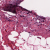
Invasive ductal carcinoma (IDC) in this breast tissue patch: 1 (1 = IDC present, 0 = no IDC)